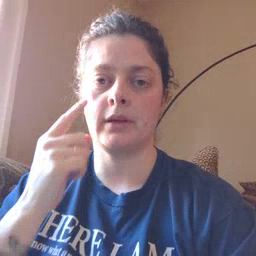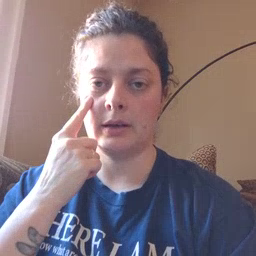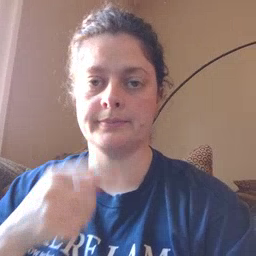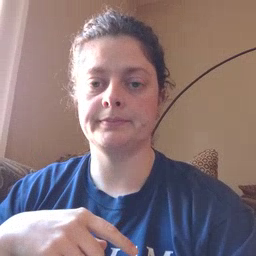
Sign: eye